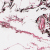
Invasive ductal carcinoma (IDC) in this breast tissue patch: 0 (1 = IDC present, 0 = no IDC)